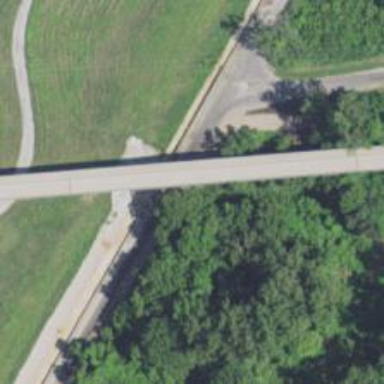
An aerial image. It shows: Viaduct bridge with truss structure over tertiary road.